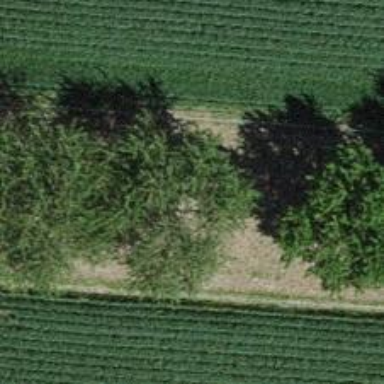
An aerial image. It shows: Agricultural area with broadleaved deciduous trees.